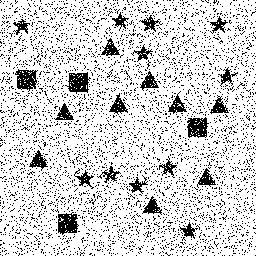
Squares: 4
Triangles: 9
Stars: 11
Total shapes: 24